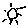
Label: sun